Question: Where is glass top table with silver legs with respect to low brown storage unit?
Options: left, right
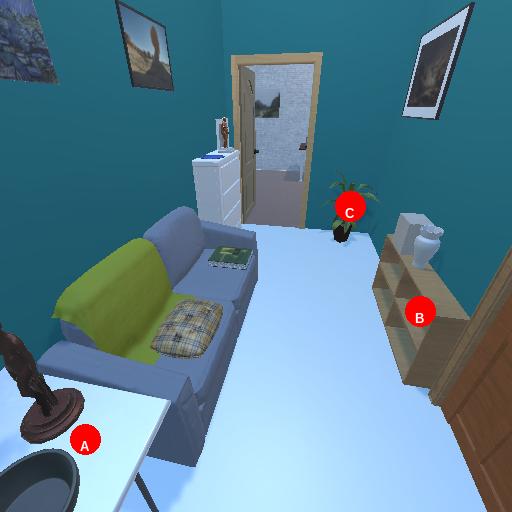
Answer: left